Question: I add these pre-build Events and post-build Events in the Visual Studio 2010.
- -

Now if I build the project I will be able to see the following:
'''
1>------ Build started: Project: HelloWorld, Configuration: Debug Win32 ------
1>Build started 2015-08-18 5:50:09 PM.
1>InitializeBuildStatus:
1> Creating "Debug\HelloWorld.unsuccessfulbuild" because "AlwaysCreate" was specified.
1>PreBuildEvent:
1> Hello
1>ClCompile:
1> HelloWorld.cpp
1> HelloWorld.vcxproj -> C:\Users\yuchen\Desktop\HelloWorld\Debug\HelloWorld.exe
1>PostBuildEvent:
1> Byebye
1>FinalizeBuildStatus:
1>
1>Build succeeded.
'''
I repeat the same process for Visual Studio 2013, for whatever reason, I am not sure whether the pre-build event and post-build event are actually running or not.
Is the output moved to a different window? Is there other settings to make the pre-build and post-build event working?
'''
1>------ Rebuild All started: Project: HelloWorld2, Configuration: Debug Win32 ------
1> stdafx.cpp
1> HelloWorld2.cpp
1> HelloWorld2.vcxproj -> C:\Users\yuchen\Desktop\Win32Project1\Debug\HelloWorld2.exe
'''
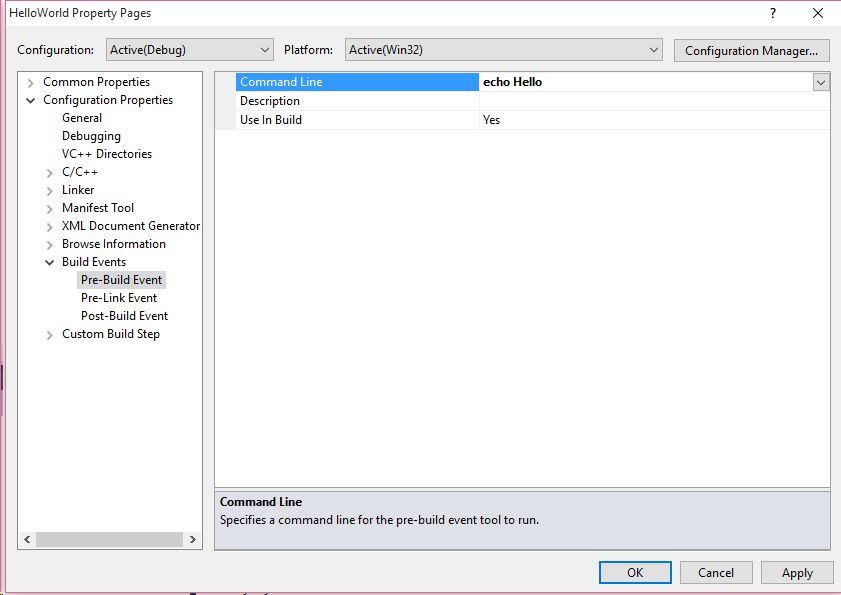
Answer: Well, no, it isn't running. If you want to make absolutely sure then just generate an intentional build error:
'''
exit /b 1
'''
Do note that you are not using the same build settings, you've configured VS2010 to be more verbose. Tools > Options > Projects and Solutions > Build and Run > MSBuild project build output verbosity. You've got VS2010 set to "Normal" but VS2013 to "Minimal". So you want to probably change it for VS2013 so you get what you were used to.
Just watch out for a annoying bug in VS2013, I've lost countless minutes of my life on it. When you use Project > Properties to change settings then it doesn't always present the settings for the configuration+platform you've got selected in the toolbar. You are building Win32+Debug, make sure that the comboboxes at the top of the dialog are also selected to Debug and Win32. And do keep in mind that you have edit pre/post-build events then you have to do so for all combinations of configuration and platform.